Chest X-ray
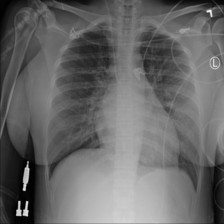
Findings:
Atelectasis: negative
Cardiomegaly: negative
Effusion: negative
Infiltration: negative
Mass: negative
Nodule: negative
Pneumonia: negative
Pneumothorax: negative
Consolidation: negative
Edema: negative
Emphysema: negative
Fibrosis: negative
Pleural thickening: negative
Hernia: negative